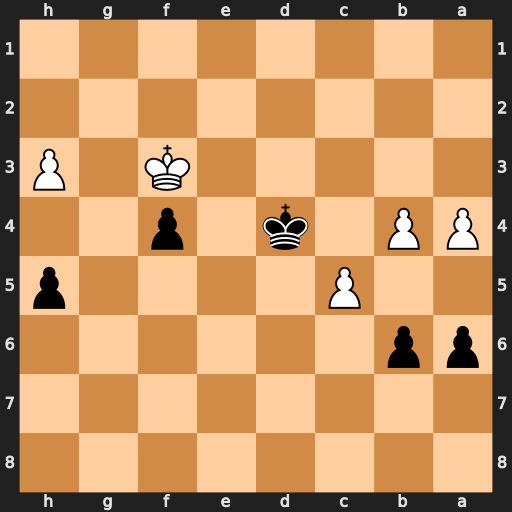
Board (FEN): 8/8/pp6/2P4p/PP1k1p2/5K1P/8/8
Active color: b
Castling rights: -
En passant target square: -
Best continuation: bxc5 b5 axb5